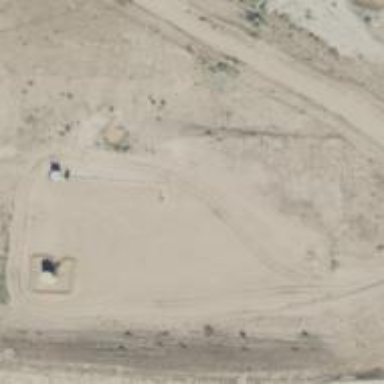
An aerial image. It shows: Petroleum well that is man-made.